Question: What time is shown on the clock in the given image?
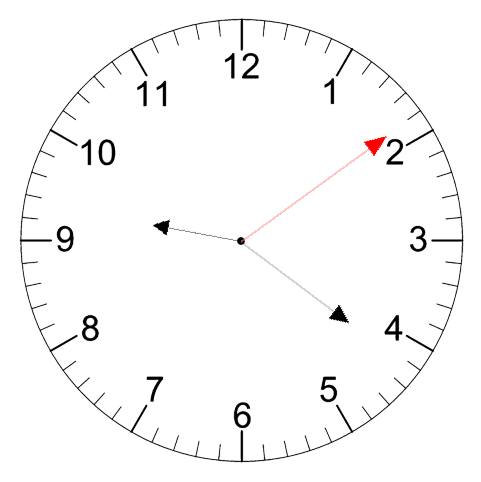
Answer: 09:21:09